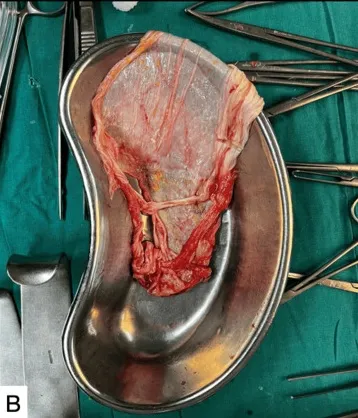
(B) Excised cyst wall after fluid aspiration.
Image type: medical_photograph (other_medical_photograph)